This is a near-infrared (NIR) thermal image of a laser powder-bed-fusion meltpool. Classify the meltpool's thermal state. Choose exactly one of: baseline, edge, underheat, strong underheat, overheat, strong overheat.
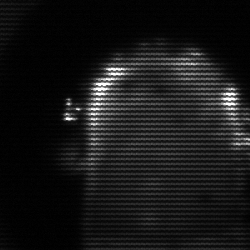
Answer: baseline